Question: First I will show what I currently have so the question will (hopefully) be clear.
I have a SQL query to get data from my DB which looks like this:
'''
$strSQL1 = "SELECT Klant.ID, Klant.Naam, Klant.Email, Klant.Soort, Subscriptions.Klant_ID, Subscriptions.Status, Subscriptions.Datum, Subscriptions.ID
FROM NAW.Klant
JOIN NAW.Subscriptions
ON Klant.ID = Subscriptions.Klant_ID,
(SELECT MAX(Subscriptions.ID) as ids, Klant_ID
FROM NAW.Subscriptions
WHERE Mail_ID ='".$_GET["ID"]."'
GROUP BY Klant_ID) table2
WHERE Subscriptions.ID=table2.ids";
$objQuery1 = mysql_query($strSQL1);
'''
Then I add the data in a HTML table which looks like this:
'''
<table width="700" border="1">
<tr>
<th width="91"> <div align="center">ID </div></th>
<th width="91"> <div align="center">Naam </div></th>
<th width="91"> <div align="center">Email </div></th>
<th width="91"> <div align="center">Soort </div></th>
<th width="91"> <div align="center">Status </div></th>
<th width="91"> <div align="center">Datum </div></th>
</tr>
<?php for ($i = 0; $objResult1 = mysql_fetch_array($objQuery1); $i++) : ?>
<tr>
<td><div align="center"><?=$objResult1["Klant_ID"];?></div></td>
<td><div align="center"><?=$objResult1["Naam"];?> </div></td>
<td><div align="center"><?=$objResult1["Email"];?> </div></td>
<td><div align="center"><?=$objResult1["Soort"];?> </div></td>
<td><div align="center"><?=$objResult1["Status"];?> </div></td>
<td><div align="center"><?=$objResult1["Datum"];?> </div></td>
<?php endfor; ?>
</table>
'''
The table currently displays this data:

(These are all made up names/emails)
My question is if there is a way to display only the rows where 'Status' is 10? It is probably possible using an 'if' statement but I can't figure out how to do this. If anyone knows how to do this or push me in the right direction it would be great. Thanks in advance!
NOTE:
I know I shouldn't be using mysql_* but since I will change to PDO later on so you guys don't have to mention that^^
NOTE #2:
I forgot to add that I wish not to change my SQL query because it will mess up the data I get from the DB. (I know this is kinda vague but I don't know how to explain it otherwise)
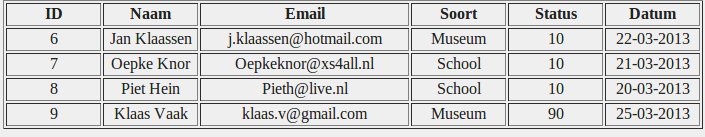
Answer: '''
<?php for ($i = 0; $objResult1 = mysql_fetch_array($objQuery1); $i++) :
if($objResult1["Status"]!= 10) continue;
?>
'''